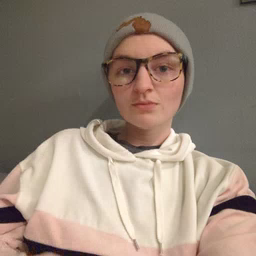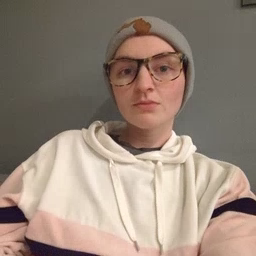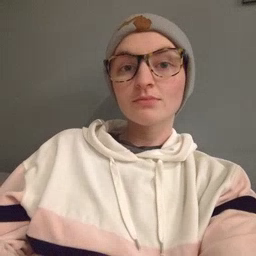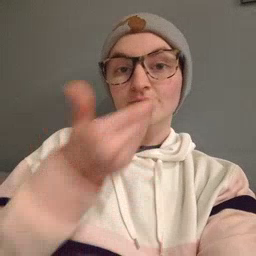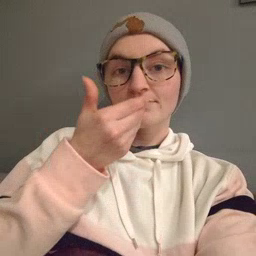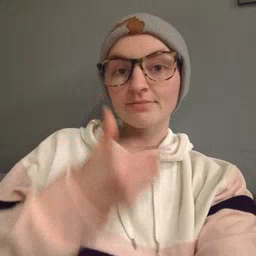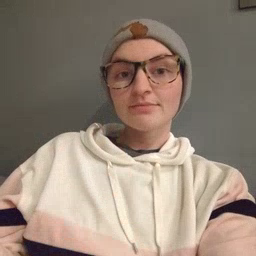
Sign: pizza